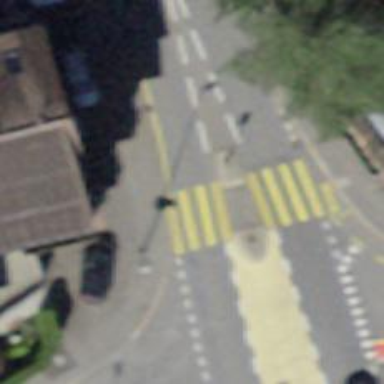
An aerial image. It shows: Zebra crossing on the road.